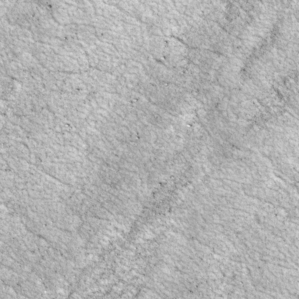
Label: non_frost